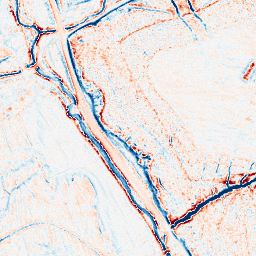
Category: classical
Decomposition family: gaussian_anisotropic
Decomposition parameters: sigma_x: 2
sigma_y: 2
Upsampling method: regularized
Upsampling parameters: scale: 4
lambda_reg: 0.01
Upsampling scale: 4